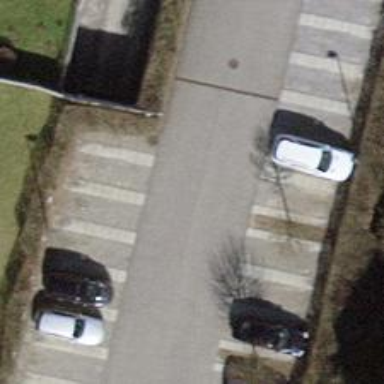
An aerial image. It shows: Parking area.